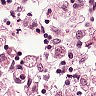
Metastatic tissue present: no